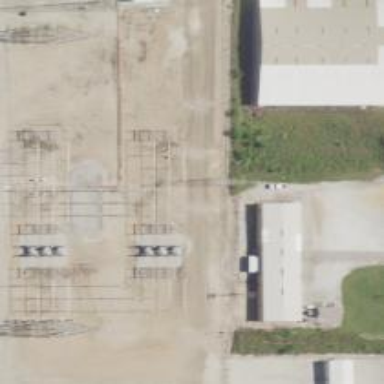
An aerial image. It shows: Switch for power supply.